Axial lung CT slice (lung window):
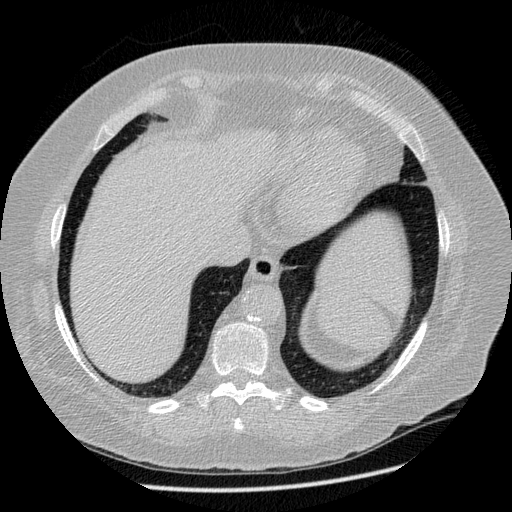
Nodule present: no